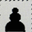
Piece: bP